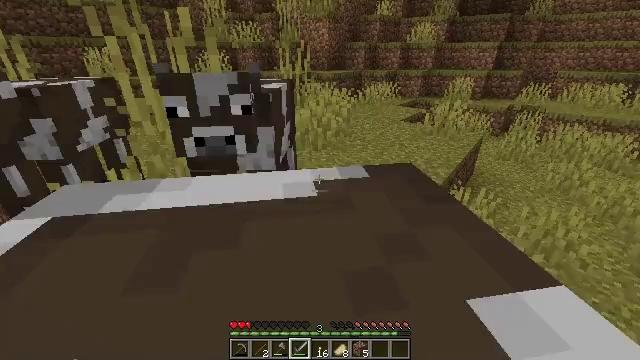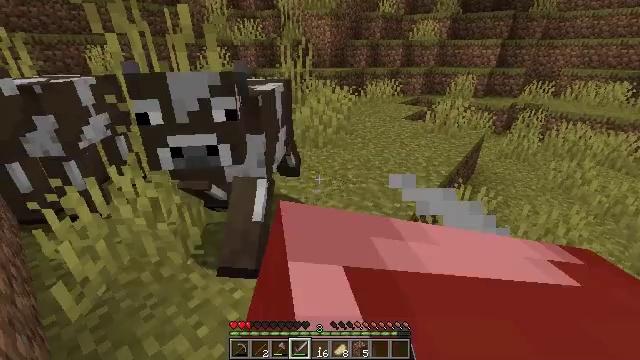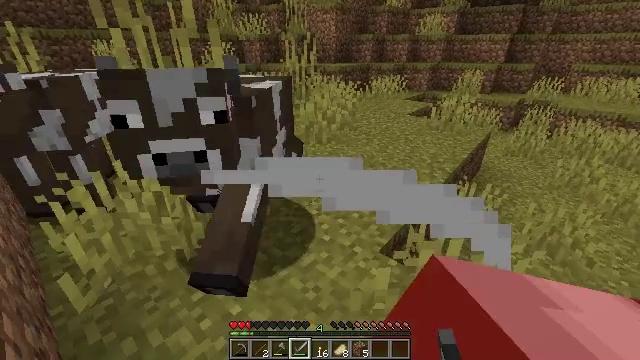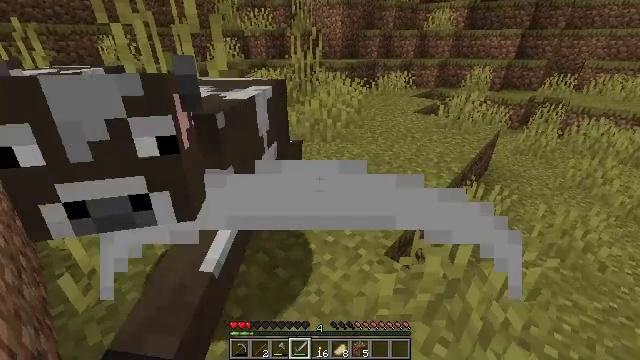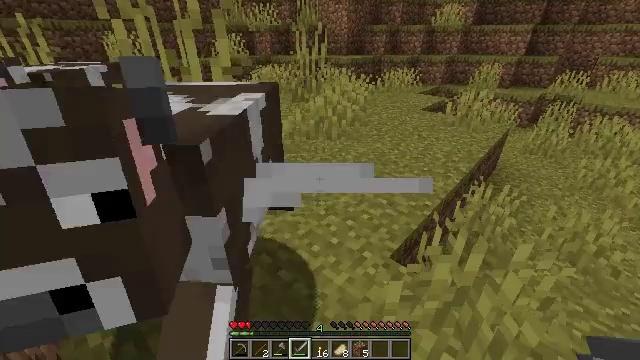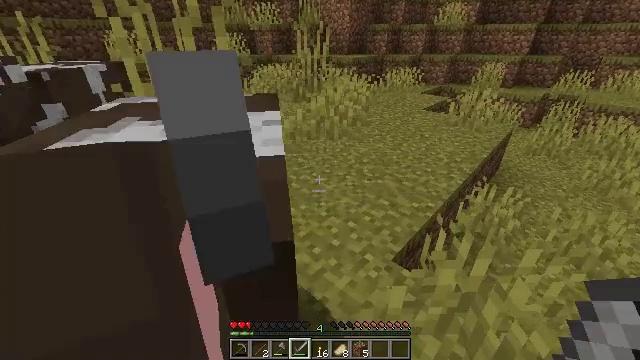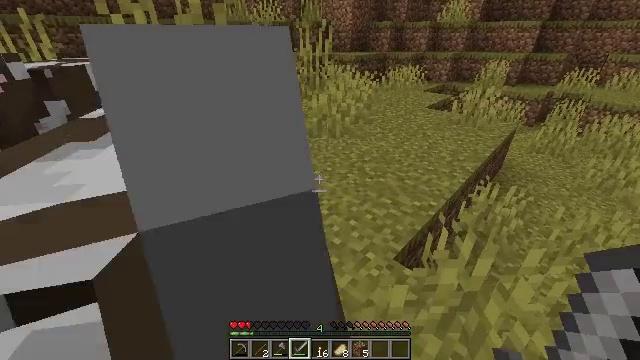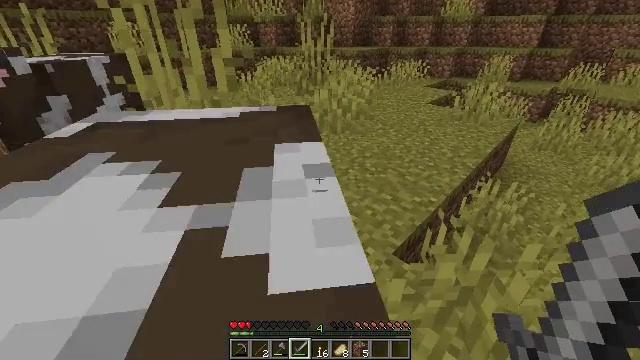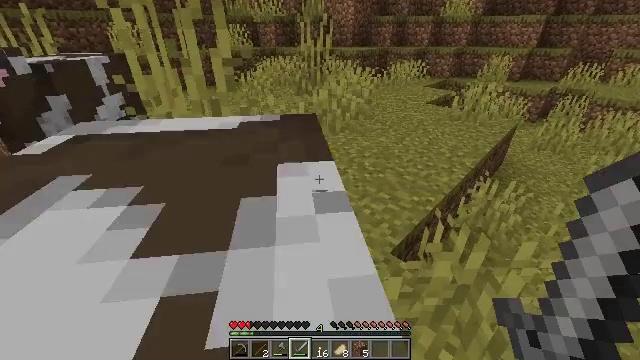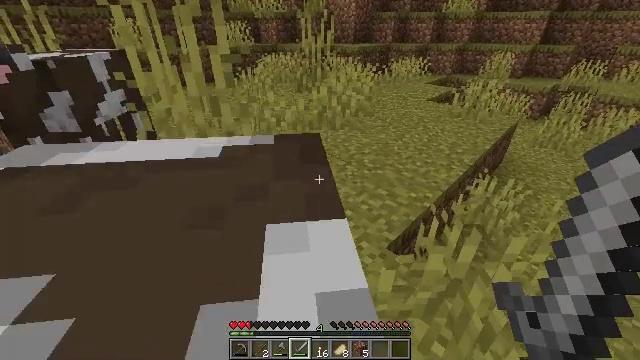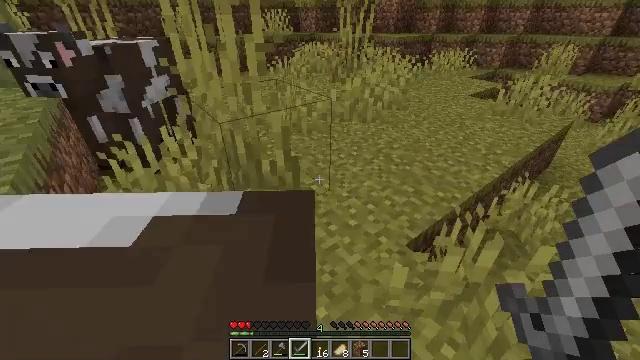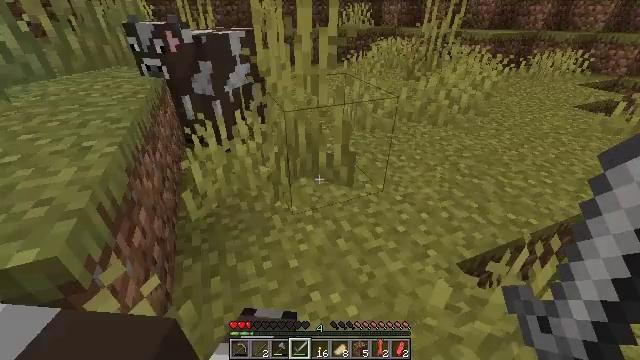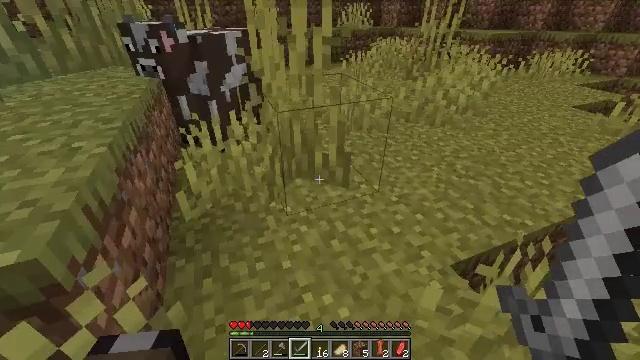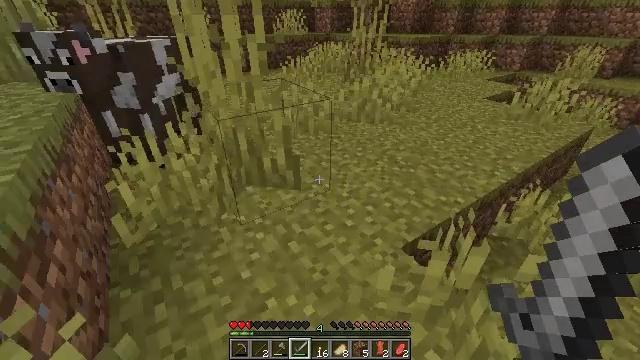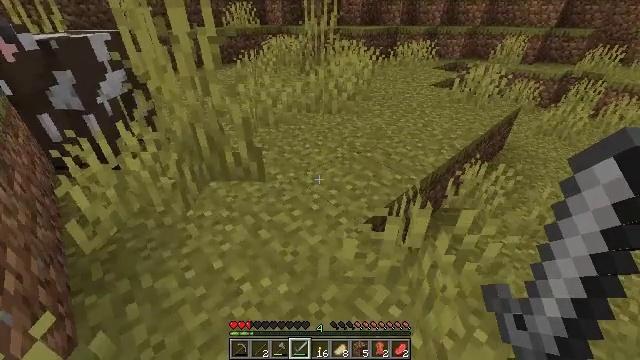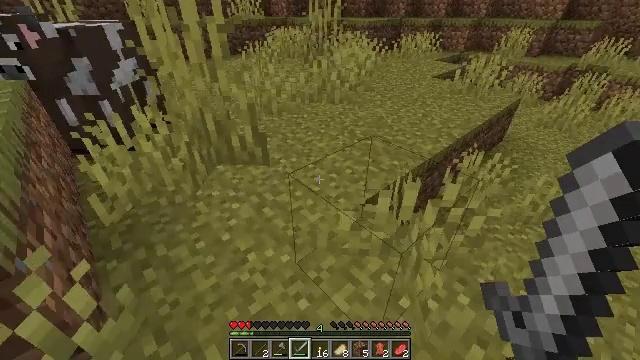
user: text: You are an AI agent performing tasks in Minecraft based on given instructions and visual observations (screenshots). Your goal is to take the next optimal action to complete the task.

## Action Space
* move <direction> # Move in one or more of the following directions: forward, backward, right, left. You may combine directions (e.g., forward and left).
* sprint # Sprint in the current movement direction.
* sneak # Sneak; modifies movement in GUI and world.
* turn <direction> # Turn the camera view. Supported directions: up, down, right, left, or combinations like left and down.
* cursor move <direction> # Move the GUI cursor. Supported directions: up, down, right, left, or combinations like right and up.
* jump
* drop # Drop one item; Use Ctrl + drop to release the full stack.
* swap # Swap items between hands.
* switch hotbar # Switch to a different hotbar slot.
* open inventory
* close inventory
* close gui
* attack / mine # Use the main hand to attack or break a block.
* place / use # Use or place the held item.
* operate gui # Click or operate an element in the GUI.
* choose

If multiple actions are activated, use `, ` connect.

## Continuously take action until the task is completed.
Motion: motion action
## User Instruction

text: Gather grass by holding the left mouse button.
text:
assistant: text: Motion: no_op
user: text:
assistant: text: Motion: turn left
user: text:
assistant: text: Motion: turn left
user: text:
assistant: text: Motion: turn left
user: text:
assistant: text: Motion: no_op
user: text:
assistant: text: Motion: no_op
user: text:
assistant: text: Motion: no_op
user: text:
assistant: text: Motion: no_op
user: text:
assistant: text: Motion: no_op
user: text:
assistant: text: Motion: turn left and down
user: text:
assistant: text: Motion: turn left and down
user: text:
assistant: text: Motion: no_op
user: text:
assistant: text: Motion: move back, turn right and up
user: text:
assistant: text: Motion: move back, turn right and down
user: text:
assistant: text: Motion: move back, turn down
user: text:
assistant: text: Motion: move back, turn right and down
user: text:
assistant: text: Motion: move back, turn right
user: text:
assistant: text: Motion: move back, turn right and up
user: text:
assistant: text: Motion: move back, turn right and up
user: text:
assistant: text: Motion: turn right and up
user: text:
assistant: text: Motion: turn right and up
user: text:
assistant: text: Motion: turn right and up
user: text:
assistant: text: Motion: turn right and up
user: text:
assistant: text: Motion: turn right and up
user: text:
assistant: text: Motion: turn right
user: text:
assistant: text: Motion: no_op
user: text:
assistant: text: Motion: move forward
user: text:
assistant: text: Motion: move forward
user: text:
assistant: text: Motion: move forward, turn right and up, attack / mine
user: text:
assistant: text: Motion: move forward, turn right and up, attack / mine